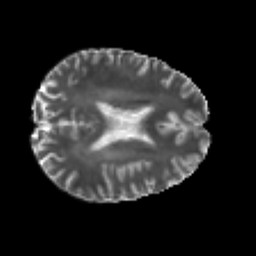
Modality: T2w
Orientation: axial
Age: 26
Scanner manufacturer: philips
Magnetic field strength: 3 T
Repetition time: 8.435 s
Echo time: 0.1273 s